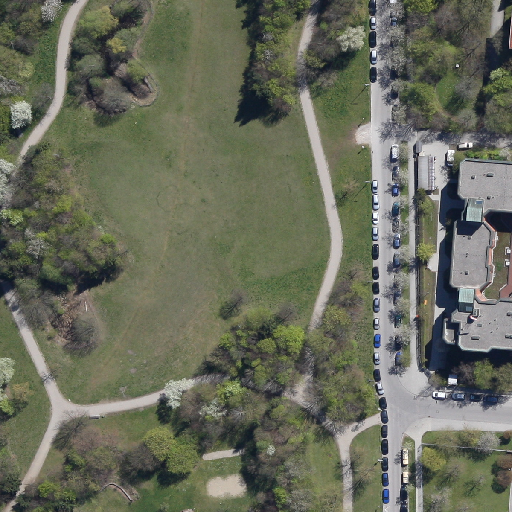
Referring expression: light-duty vehicle